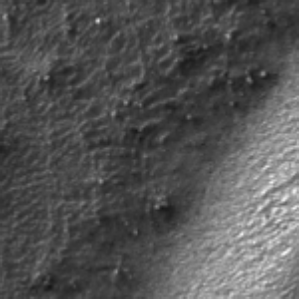
Label: frost